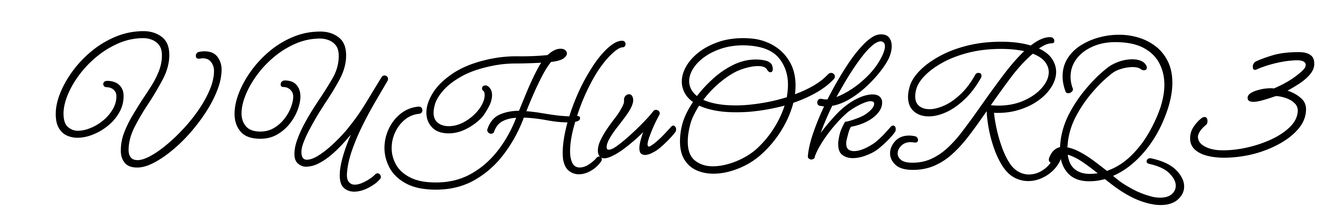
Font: MeowScript-Regular